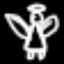
Label: angel